Question: text(x,y,z,'text') works in 3D space however it is not 3D. Is there a way to plot a simple 3D text in matlab, something as simple as this:

I do not need shadowing or rendering, only to be able to add 3rd dimension to the text.
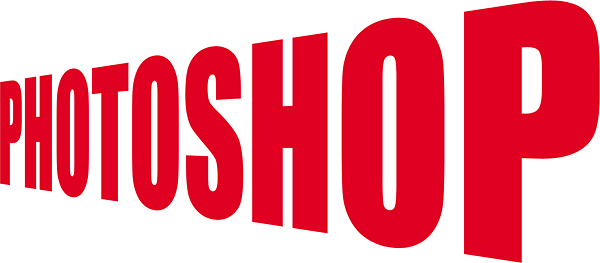
Answer: There is no way to do this using text. You would have to have an of the text and <URL>. By default graphics are rendered in the axes using an orthographic projection, so to create perspective as you have in your image above you would have to either:
1. Artificially create it by shrinking the length of one side of the surface on which the image is texture-mapped.
2. Adjust the view projection of the axes.
Here is some sample code to illustrate the above. I'll start by creating a sample text image:
'''
hFigure = figure('Color', 'w', ... %# Create a figure window
'MenuBar', 'none', ...
'ToolBar', 'none');
hText = uicontrol('Parent', hFigure, ... %# Create a text object
'Style', 'text', ...
'String', 'PHOTOSHOP', ...
'BackgroundColor', 'w', ...
'ForegroundColor', 'r', ...
'FontSize', 50, ...
'FontWeight', 'bold');
set([hText hFigure], 'Pos', get(hText, 'Extent')); %# Adjust the sizes of the
%# text and figure
imageData = getframe(hFigure); %# Save the figure as an image frame
delete(hFigure);
textImage = imageData.cdata; %# Get the RGB image of the text
'''
Now that we have an image of the text we want, here is how you can texture map it on a 3-D surface and adjust the view projection:
'''
surf([0 1; 0 1], [1 0; 1 0], [1 1; 0 0], ...
'FaceColor', 'texturemap', 'CData', textImage);
set(gca, 'Projection', 'perspective', 'CameraViewAngle', 45, ...
'CameraPosition', [0.5 -1 0.5], 'Visible', 'off');
'''
And here's the resulting image: